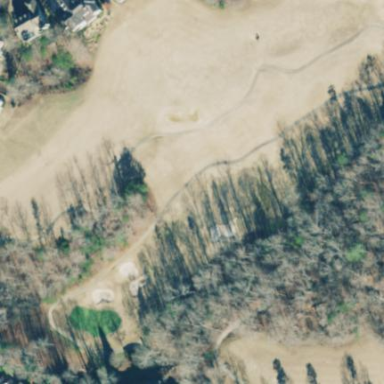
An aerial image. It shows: Golf course.